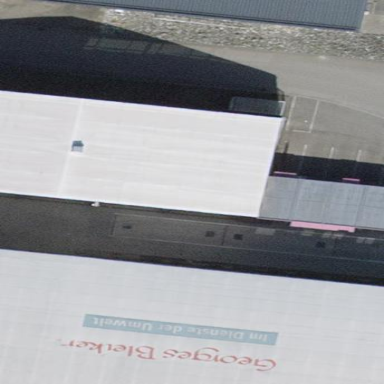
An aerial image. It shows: Industrial building.